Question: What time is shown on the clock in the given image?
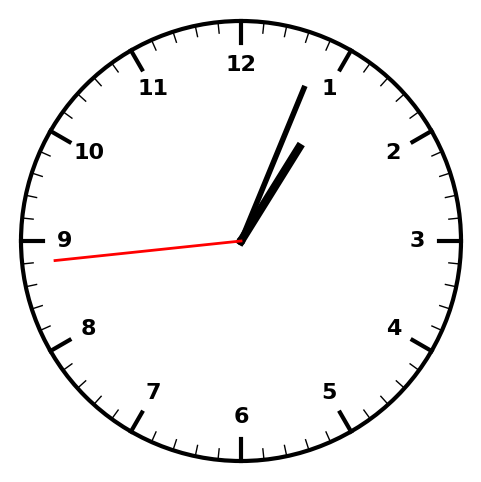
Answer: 01:03:44